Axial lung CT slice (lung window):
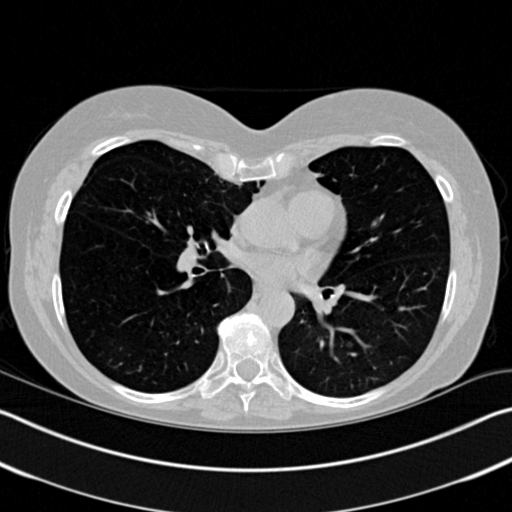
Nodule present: no